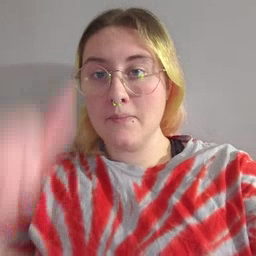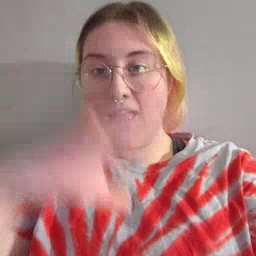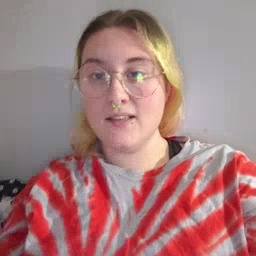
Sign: man